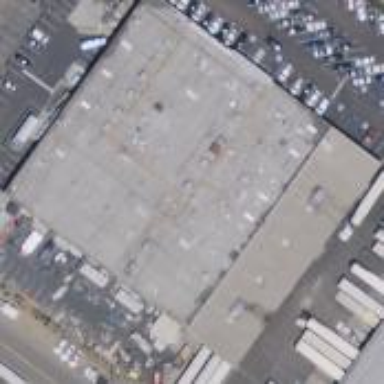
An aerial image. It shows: Industrial building that serves as post depot.